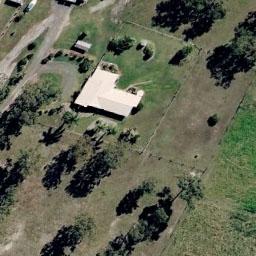
Label: residential